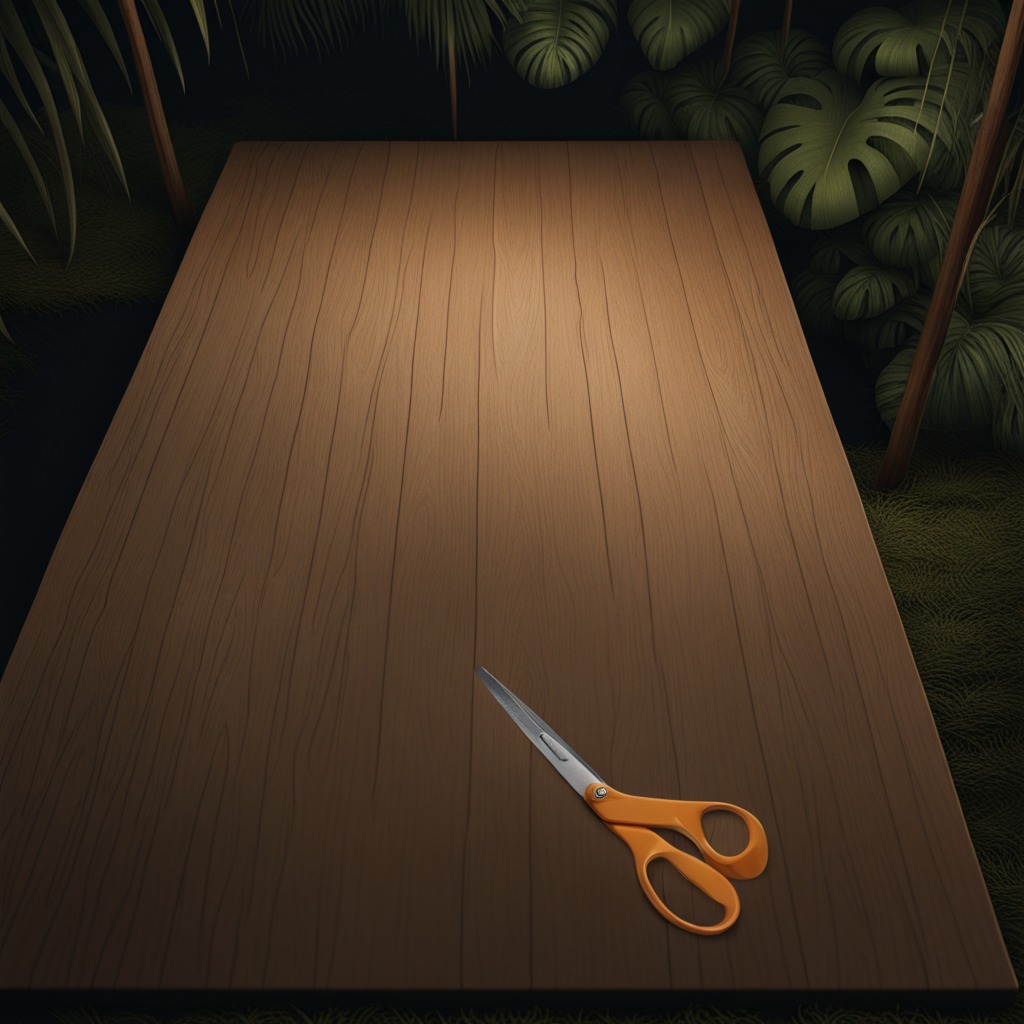
A scissor lying on a wooden table inside a jungle field workshop tent at night dim ambient light soft shadows worn but